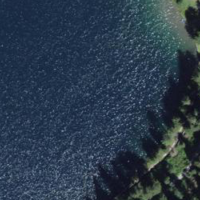
EUNIS habitat code: 14
Species observed at this site:
Achillea macrophylla